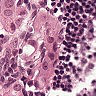
Metastatic tissue present: yes